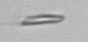
Label: fiber